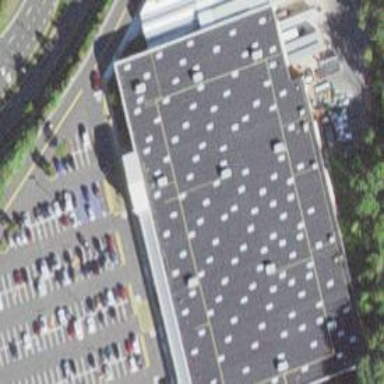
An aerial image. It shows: Retail building.